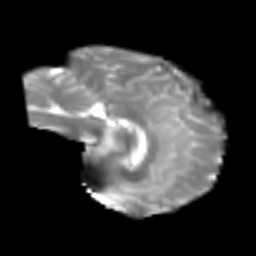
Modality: T2w
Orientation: sagittal
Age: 23
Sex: male
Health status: healthy